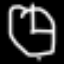
Label: clock